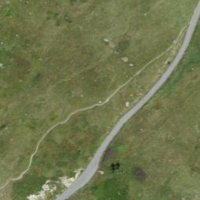
EUNIS habitat code: 23
Species observed at this site:
Echium vulgare